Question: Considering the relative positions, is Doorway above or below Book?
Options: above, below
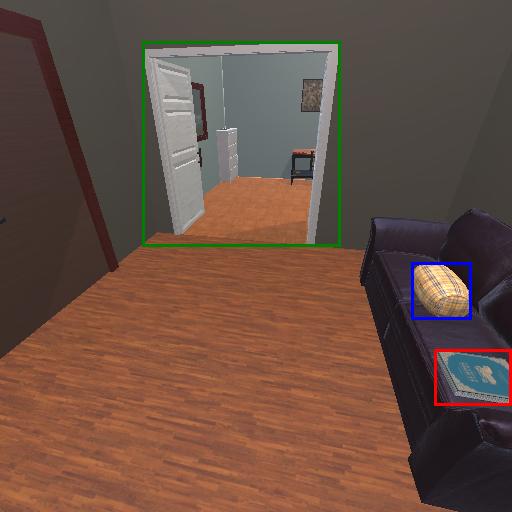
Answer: above